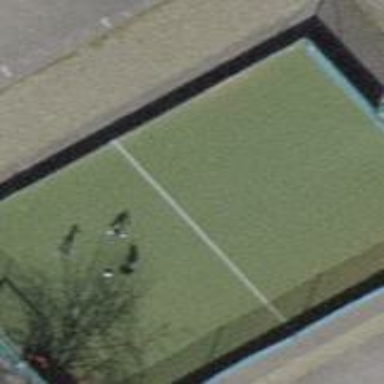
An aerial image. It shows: Soccer pitch for leisure land activities.